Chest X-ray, AP view. Patient: 56 years old, sex M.
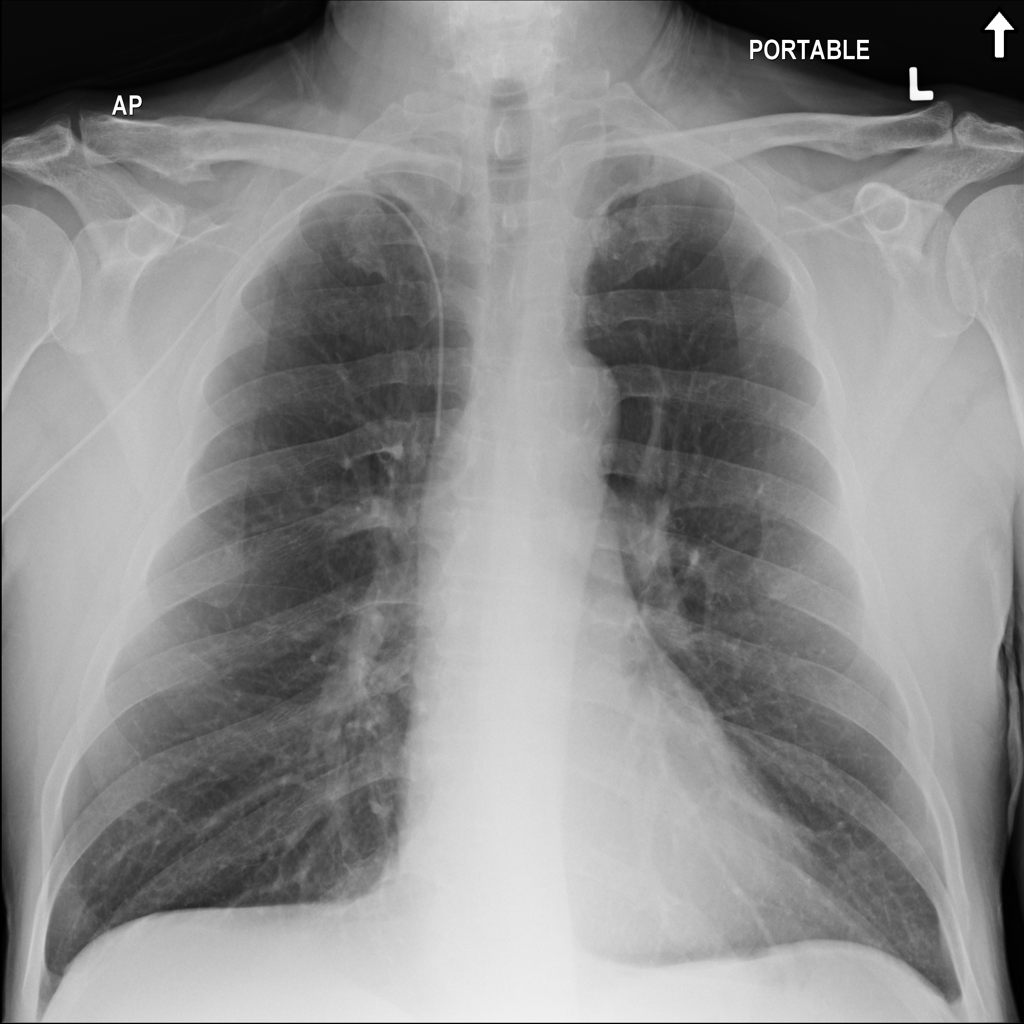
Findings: No Finding